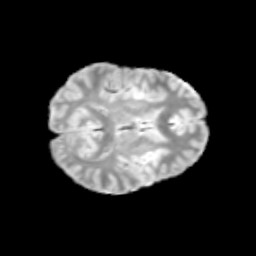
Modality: T2w
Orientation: axial
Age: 12
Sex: male
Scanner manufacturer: siemens
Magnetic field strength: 3 T
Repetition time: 3.8 s
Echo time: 0.07 s